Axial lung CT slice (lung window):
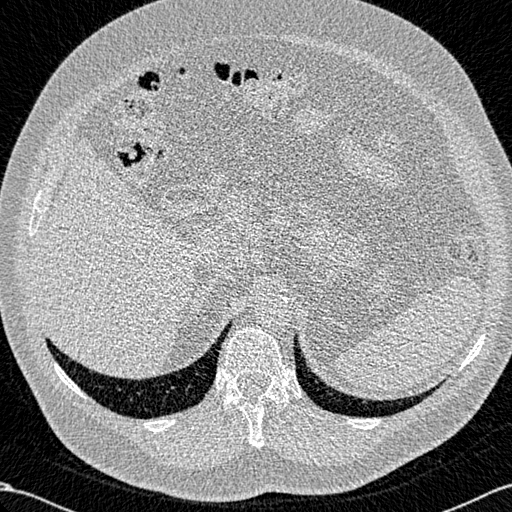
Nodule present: no